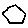
Label: hexagon